Question: I am using paypal as a payment gateway .I added items to my shopping cart it shows correct information but the total amount is showing not the actual total amount.Anyone can find error in my code ?
Thanks in advance.

'''
<form name="paypalForm" action="https://www.sandbox.paypal.com/cgi-bin/webscr" method="post">
<input type="hidden" name="business" value="sumn2u@gmail.com">
<input type="hidden" name="cmd" value="_cart">
<input type="hidden" name="upload" value="1">
<input type="hidden" name="item_name_1" value="Ice Age ">
<input type="hidden" name="quantity_1" value="2">
<input type="hidden" name="amount_1" value="23.95">
<input type="hidden" name="shipping_1" value="1.75">
<input type="hidden" name="return" value="http://localhost:8084/DVDAppp/return.jsp?success=true">
<input name="notify_url" value="http://localhost:8084/DVDAppp/test.jsp" type="hidden">
<input type="hidden" name="cancel_return" value="http://localhost:8084/WebEE/index.jsp">
<input type="image" src="https://www.paypalobjects.com/en_US/i/btn/x-click-but6.gif" border="0" name="submit" alt="Make payments with PayPal - it" s="" fast,="" free="" and="" secure!'="">
</form>
'''
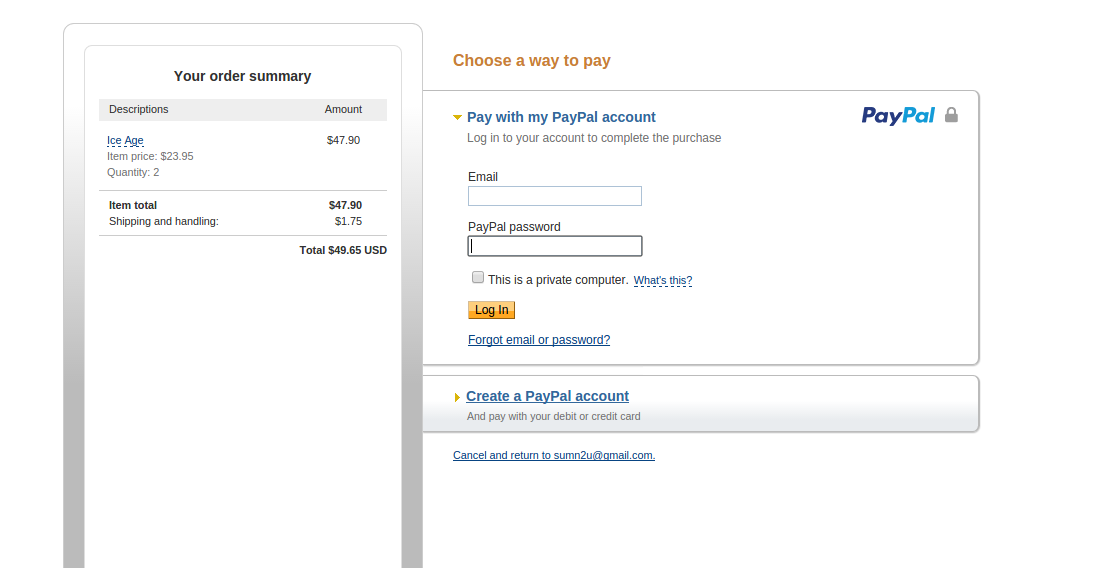
Answer: Total amount is correct in this code. As for the 'notify_url' part, if you do not use PayPal IPN function in your Live model and just for the testing purpose, you are able to put any of your preferred URL for Instant Notification. For the more information about PayPal IPN, you can refer to the link below.
<URL>